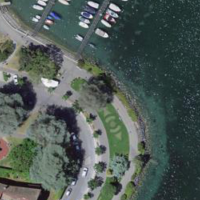
EUNIS habitat code: 14
Species observed at this site:
Corvus corone
Podiceps cristatus
Podarcis muralis
Prunus lusitanica
Viburnum tinus
Fulica atra
Pinus mugo
Fagus sylvatica
Chloris chloris
Aythya ferina
Streptopelia decaocto
Aythya fuligula
Passer domesticus
Cerastium tomentosum
Turdus merula
Chroicocephalus ridibundus
Larus michahellis
Cygnus olor
Milvus migrans
Milvus milvus
Columba livia
Cercis siliquastrum
Delichon urbicum